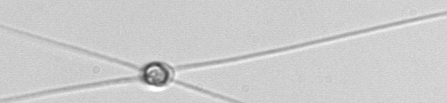
Label: Chaetoceros_danicus